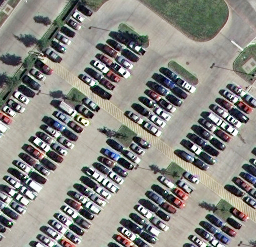
Label: parking lot